Question: So I have a DataGridView in a form, and I want to restrict adding data to its cell.
I'm trying to make the cells of any added row a combobox, so that the user will have to choose the data for the cell from the combobox.
Also when a user adds any value to the last row, the dataGridView will automatically create a new row, and this new row will be added as combo boxes.
This pic shows my table, I know the expected values for each column, thats why I want to restrict it with comboboxes in each cell.

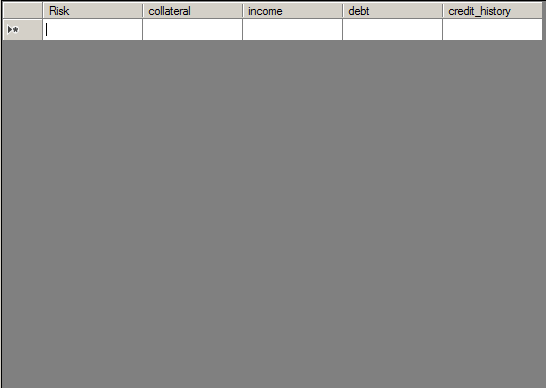
Answer: When you create the columns, create them each as a 'DataGridViewComboBoxColumn'. As you stated:
> [You] know the expected values for each column
Therefore you can create the columns this way with each column's source bound. For example:
'''
public Form1()
{
InitializeComponent();
List<List<string>> options = new List<List<string>>()
{
new List<string>() { "Foo 1", "Foo 2", "Foo 3" },
new List<string>() { "Bar 1", "Bar 2", "Bar 3" },
new List<string>() { "Baz 1", "Baz 2", "Baz 3" }
};
List<string> names = new List<string>() { "Foo", "Bar", "Baz" };
for (int i = 0; i < names.Count; i++)
{
DataGridViewComboBoxColumn col = new DataGridViewComboBoxColumn();
col.Name = names[i];
col.DataSource = options[i];
this.dataGridView1.Columns.Add(col);
}
}
'''